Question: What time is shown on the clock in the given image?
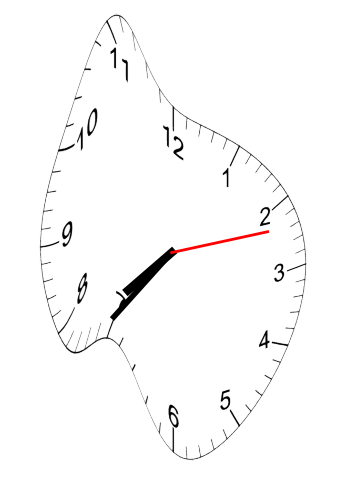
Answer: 07:36:12